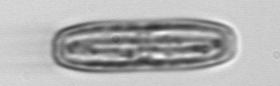
Label: Ephemera